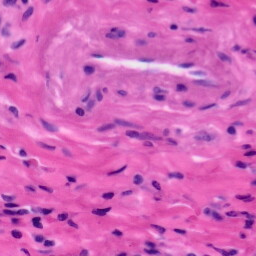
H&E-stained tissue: Tonsil